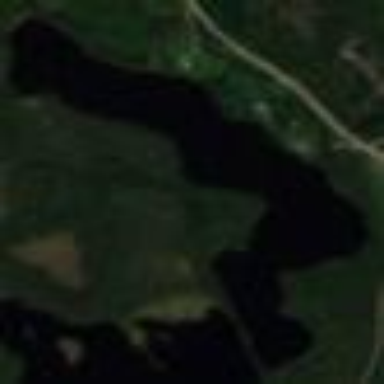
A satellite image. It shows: Beautiful lake surrounded by nature.